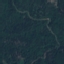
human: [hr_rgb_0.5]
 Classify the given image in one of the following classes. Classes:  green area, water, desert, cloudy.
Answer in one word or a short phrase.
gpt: green area